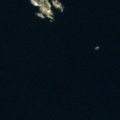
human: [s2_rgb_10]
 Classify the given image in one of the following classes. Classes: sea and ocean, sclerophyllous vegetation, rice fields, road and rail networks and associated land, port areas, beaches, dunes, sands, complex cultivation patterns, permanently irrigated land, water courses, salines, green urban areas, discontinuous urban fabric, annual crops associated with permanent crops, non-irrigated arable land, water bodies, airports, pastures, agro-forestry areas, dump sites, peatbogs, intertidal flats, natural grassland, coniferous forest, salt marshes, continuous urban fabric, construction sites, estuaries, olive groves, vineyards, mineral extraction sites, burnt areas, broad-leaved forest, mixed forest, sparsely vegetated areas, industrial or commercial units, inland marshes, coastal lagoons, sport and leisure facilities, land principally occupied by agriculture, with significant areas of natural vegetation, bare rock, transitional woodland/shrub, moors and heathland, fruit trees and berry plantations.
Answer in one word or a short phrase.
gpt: sea and ocean